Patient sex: M
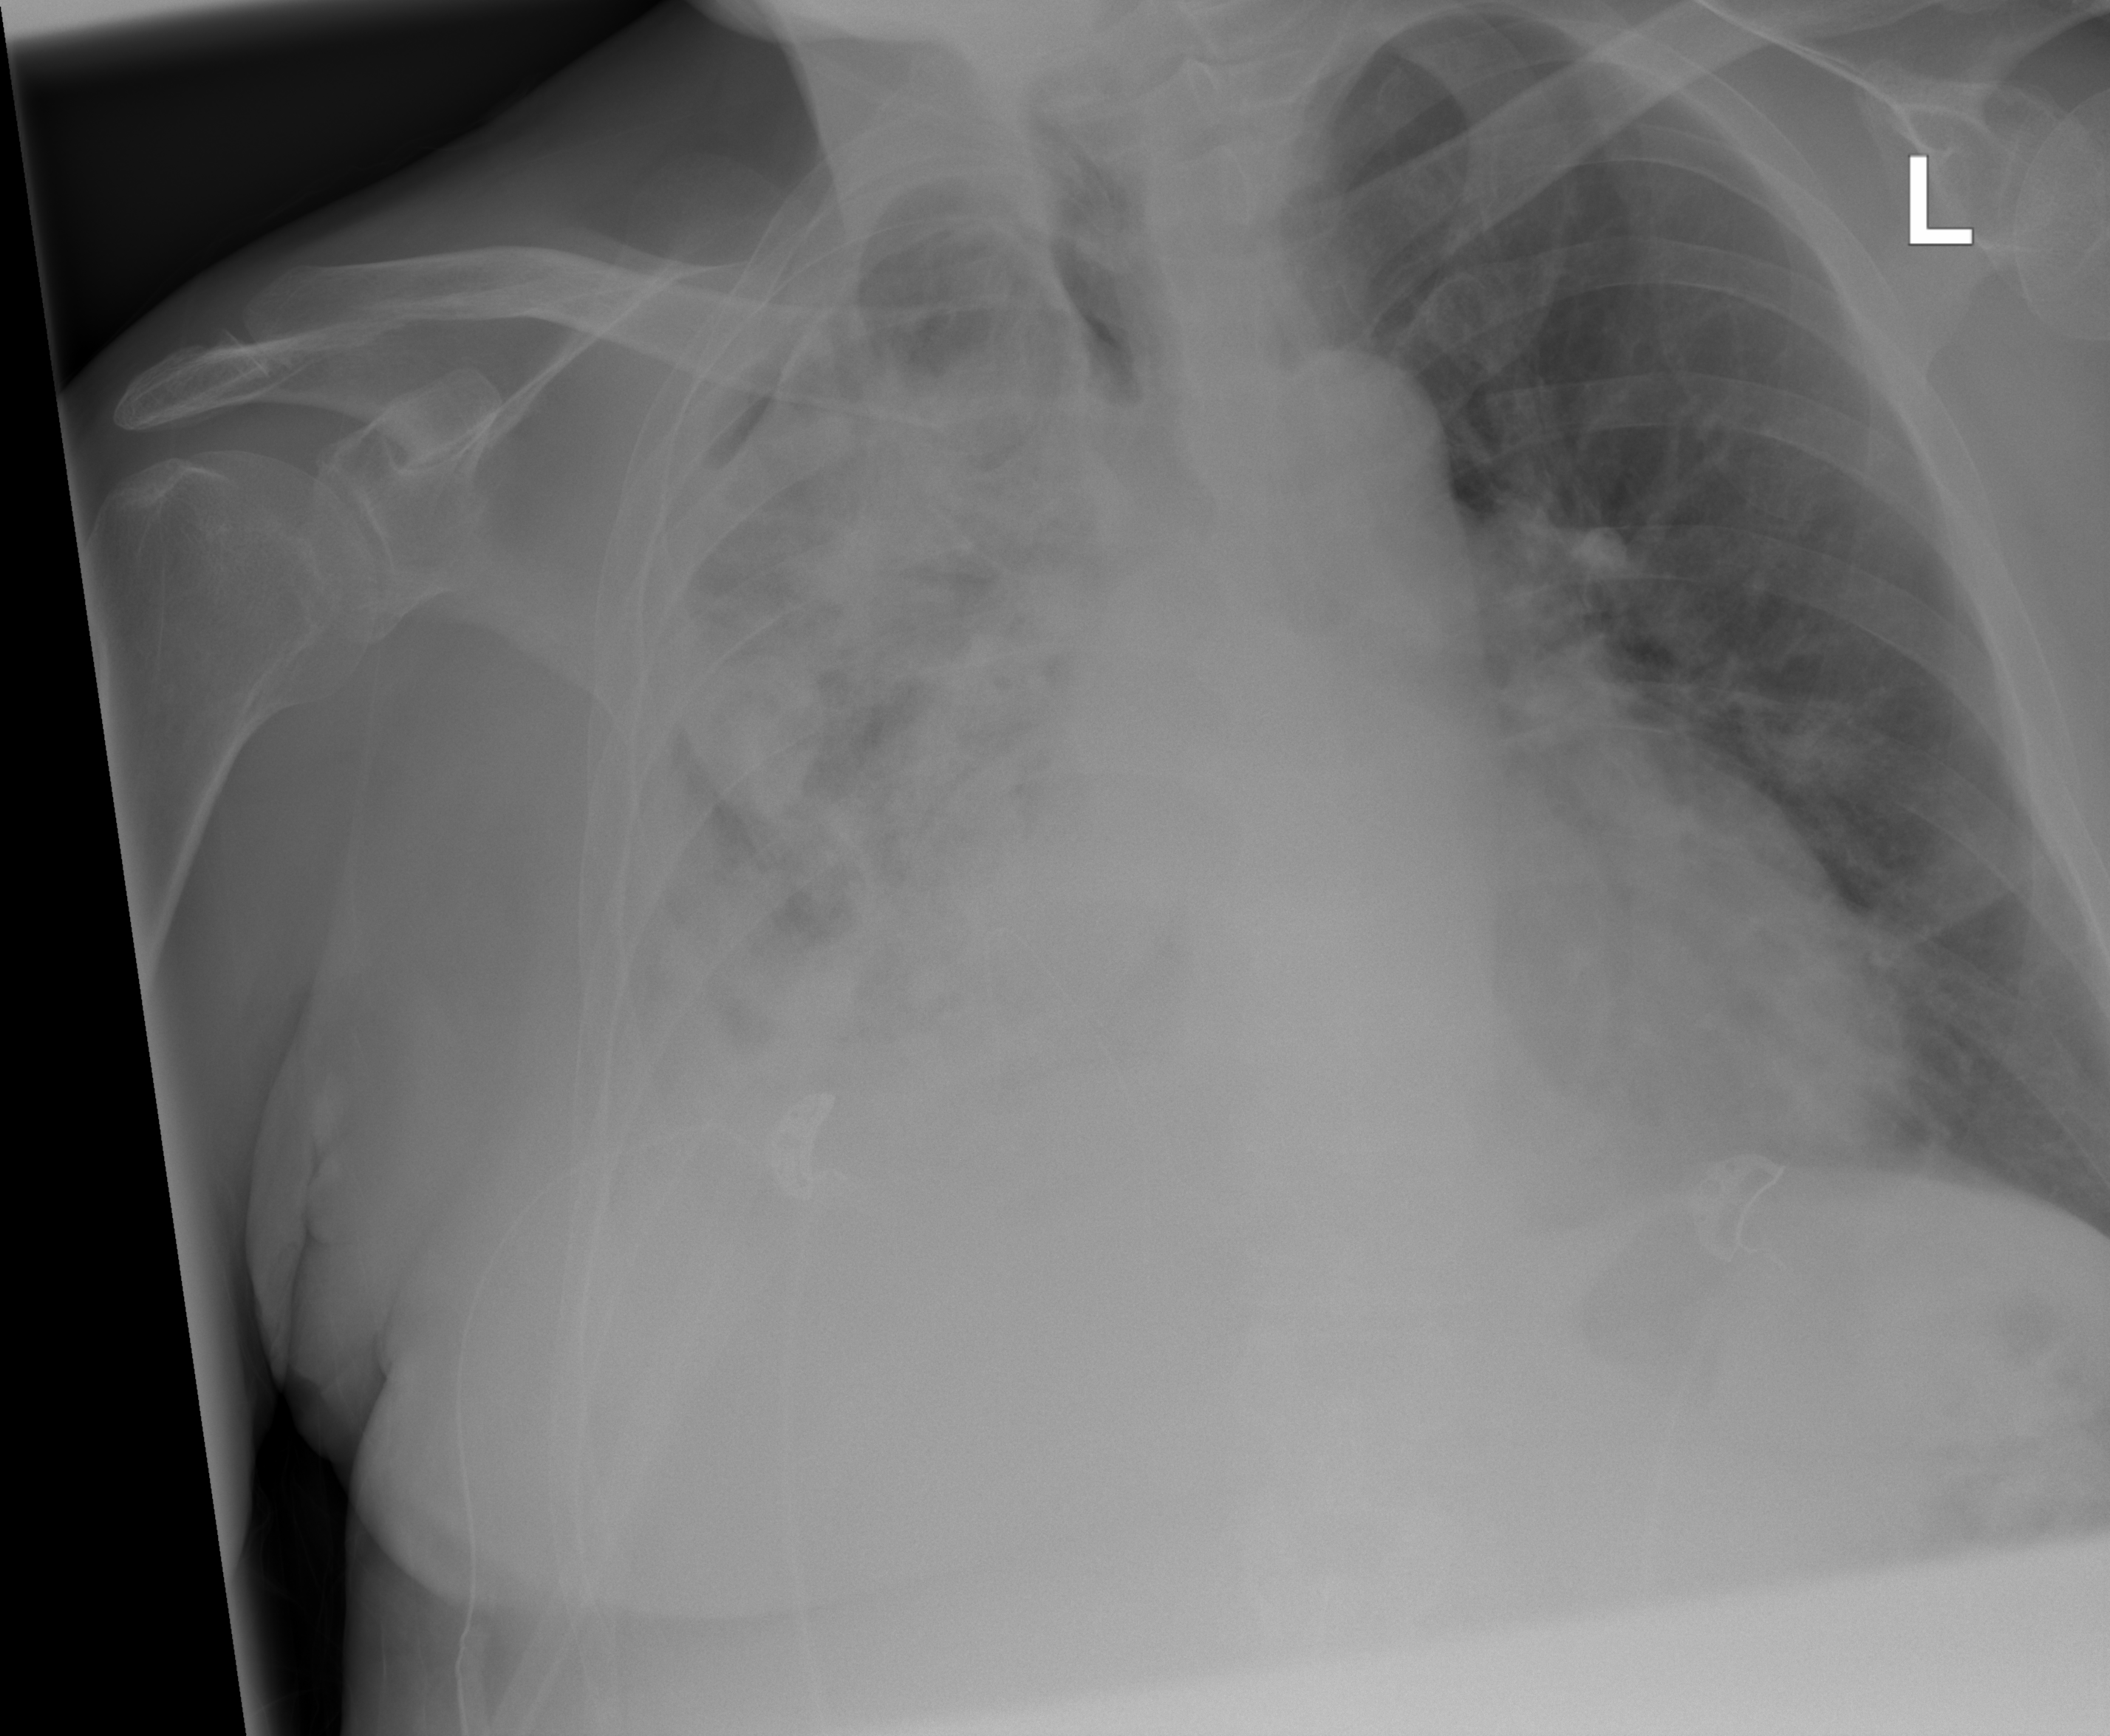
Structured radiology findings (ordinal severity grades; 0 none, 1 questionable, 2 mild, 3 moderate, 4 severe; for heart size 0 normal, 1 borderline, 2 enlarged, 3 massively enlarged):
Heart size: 2
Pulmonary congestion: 0
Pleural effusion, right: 2
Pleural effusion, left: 0
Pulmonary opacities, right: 3
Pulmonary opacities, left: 0
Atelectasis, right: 3
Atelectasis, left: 0